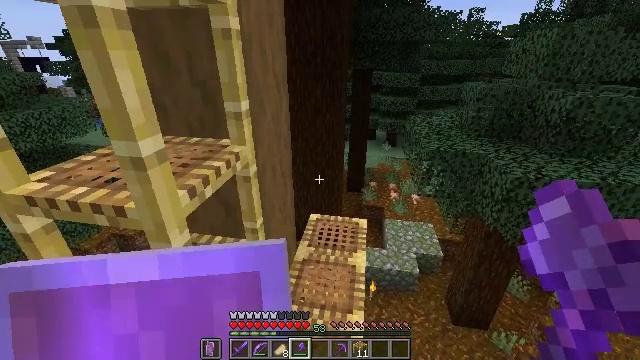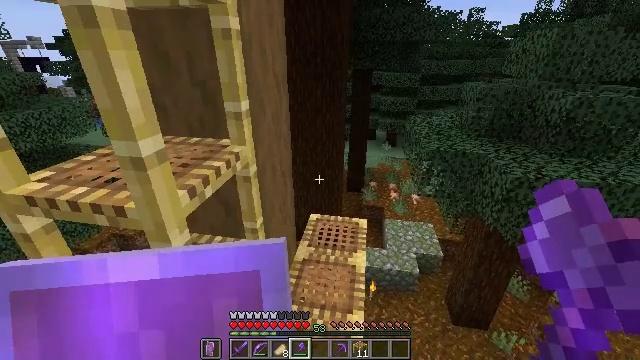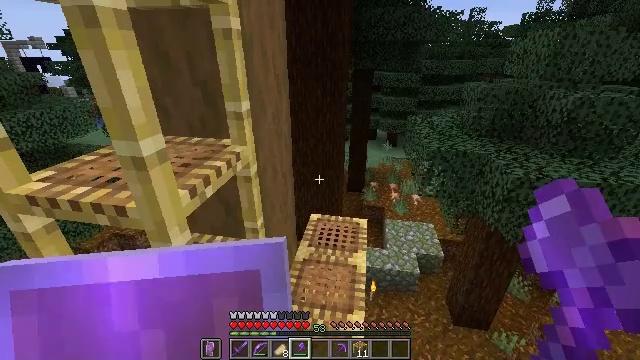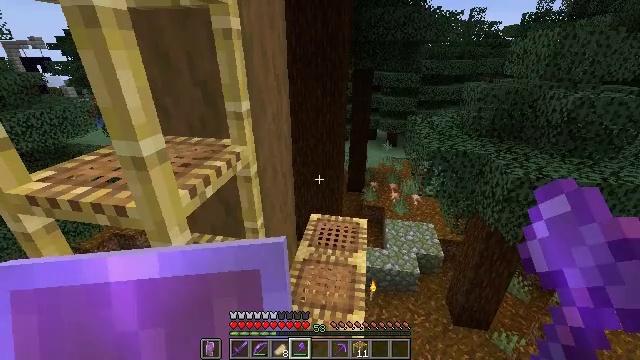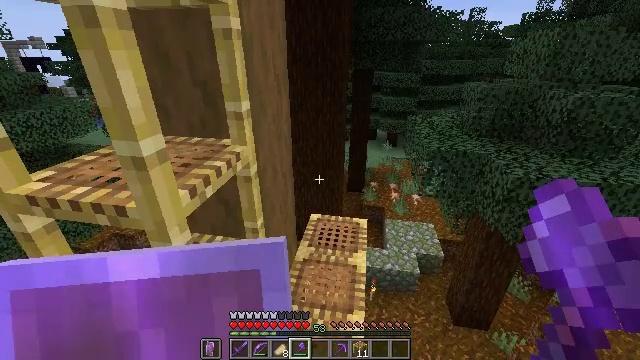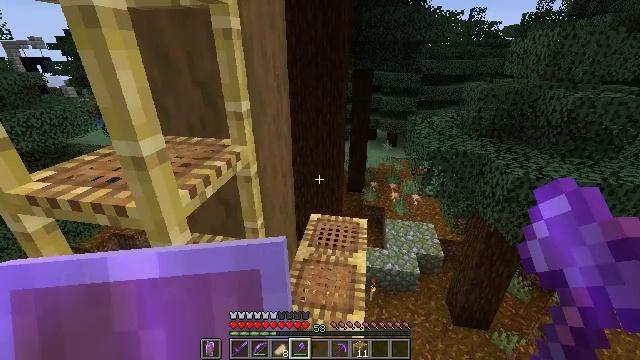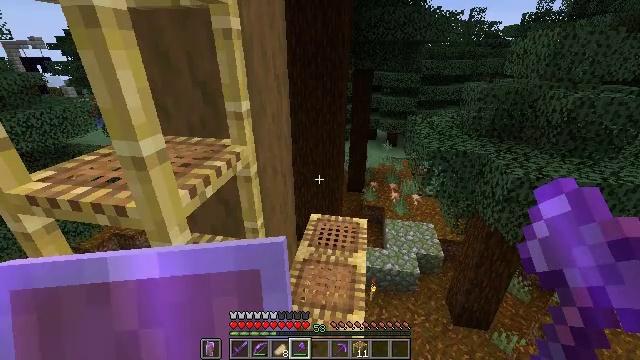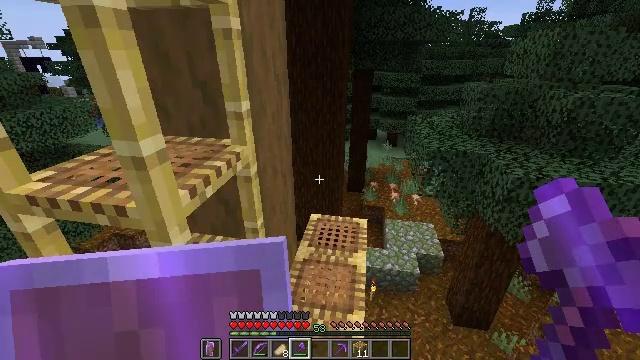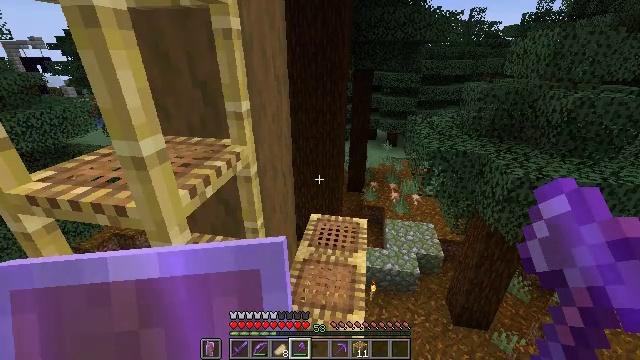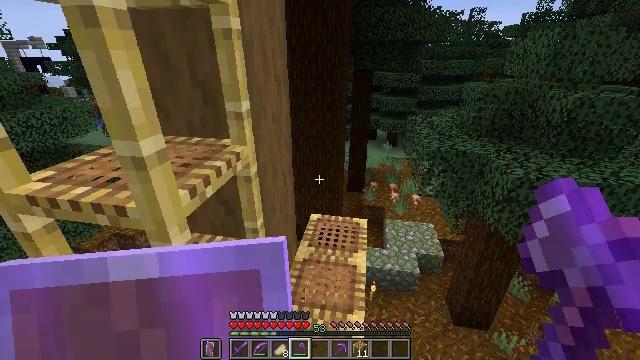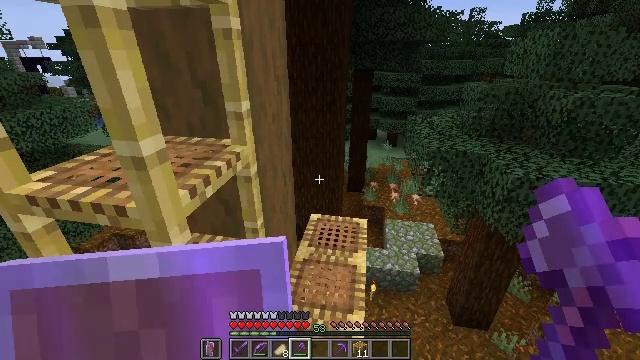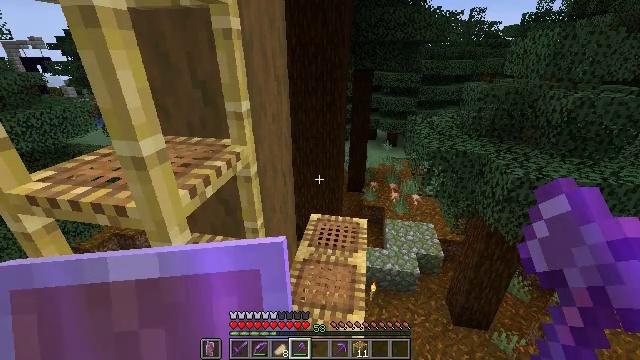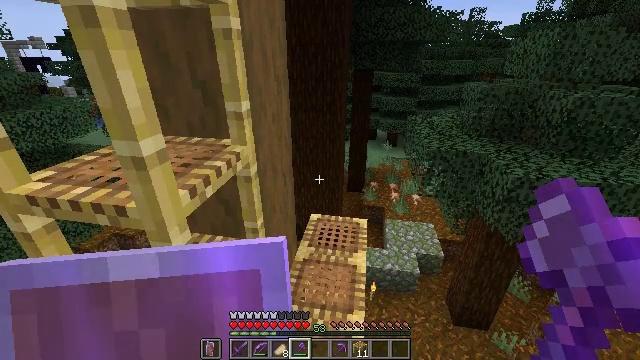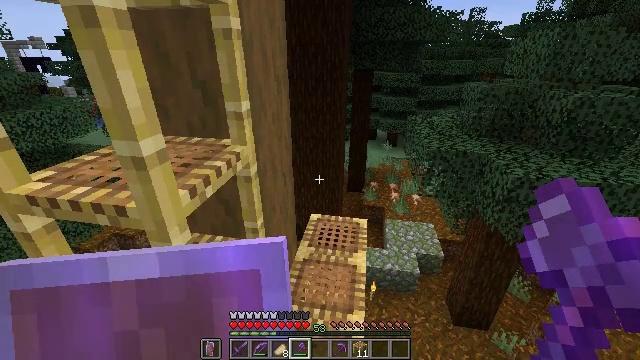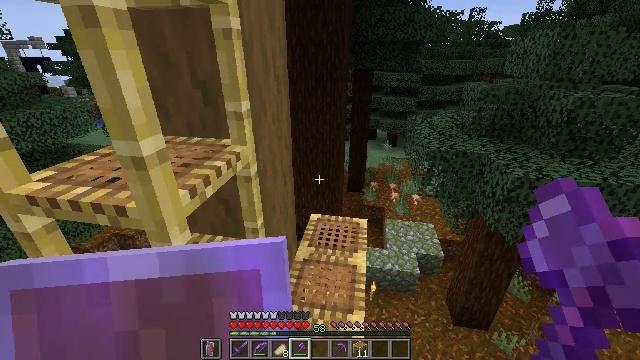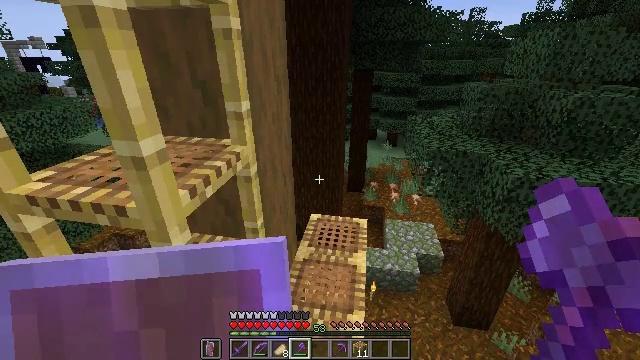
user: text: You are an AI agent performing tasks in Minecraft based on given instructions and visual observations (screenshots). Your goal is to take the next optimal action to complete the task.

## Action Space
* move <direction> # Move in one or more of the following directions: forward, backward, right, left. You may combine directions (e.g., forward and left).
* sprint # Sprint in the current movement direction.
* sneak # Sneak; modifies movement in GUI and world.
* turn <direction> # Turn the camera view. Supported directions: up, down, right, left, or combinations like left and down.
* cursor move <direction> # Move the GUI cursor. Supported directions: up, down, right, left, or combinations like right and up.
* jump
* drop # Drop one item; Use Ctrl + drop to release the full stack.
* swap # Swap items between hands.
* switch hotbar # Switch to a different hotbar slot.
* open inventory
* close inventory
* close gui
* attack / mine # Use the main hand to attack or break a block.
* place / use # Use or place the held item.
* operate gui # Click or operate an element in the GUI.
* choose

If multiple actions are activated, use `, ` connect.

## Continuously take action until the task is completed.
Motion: motion action
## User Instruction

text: Gather spruce leaves to collect foliage.
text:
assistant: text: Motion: no_op
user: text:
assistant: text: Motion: no_op
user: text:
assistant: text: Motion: no_op
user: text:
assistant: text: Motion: no_op
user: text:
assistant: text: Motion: no_op
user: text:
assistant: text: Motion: no_op
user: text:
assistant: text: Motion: no_op
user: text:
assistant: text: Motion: no_op
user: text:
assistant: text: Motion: no_op
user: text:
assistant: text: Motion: no_op
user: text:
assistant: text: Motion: no_op
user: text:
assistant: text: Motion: no_op
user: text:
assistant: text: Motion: no_op
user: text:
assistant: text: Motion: no_op
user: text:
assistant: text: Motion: no_op
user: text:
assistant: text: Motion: no_op
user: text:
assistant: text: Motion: no_op
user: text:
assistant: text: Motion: no_op
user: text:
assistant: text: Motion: no_op
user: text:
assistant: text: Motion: move forward
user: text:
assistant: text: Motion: move forward
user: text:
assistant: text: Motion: move forward
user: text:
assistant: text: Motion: move forward
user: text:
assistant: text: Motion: move forward
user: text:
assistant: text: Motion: move forward
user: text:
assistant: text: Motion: move forward
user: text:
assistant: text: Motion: move forward
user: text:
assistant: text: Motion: move forward
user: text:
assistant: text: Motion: move forward
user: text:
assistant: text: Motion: move forward